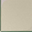
Piece: xx